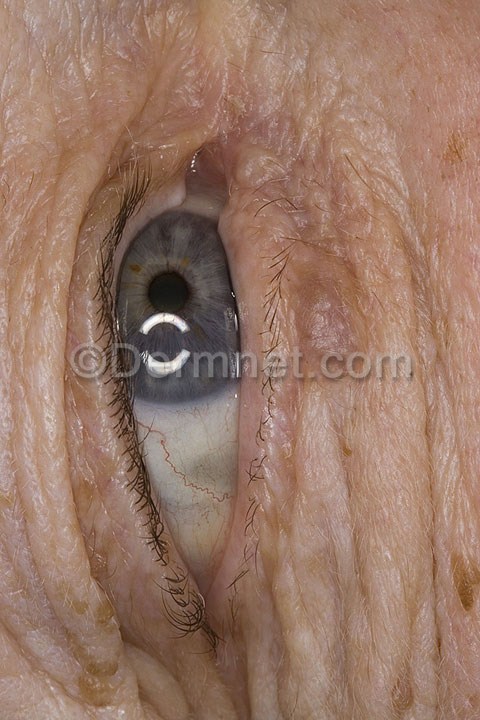
Disease: Seborrheic Keratoses and other Benign Tumors